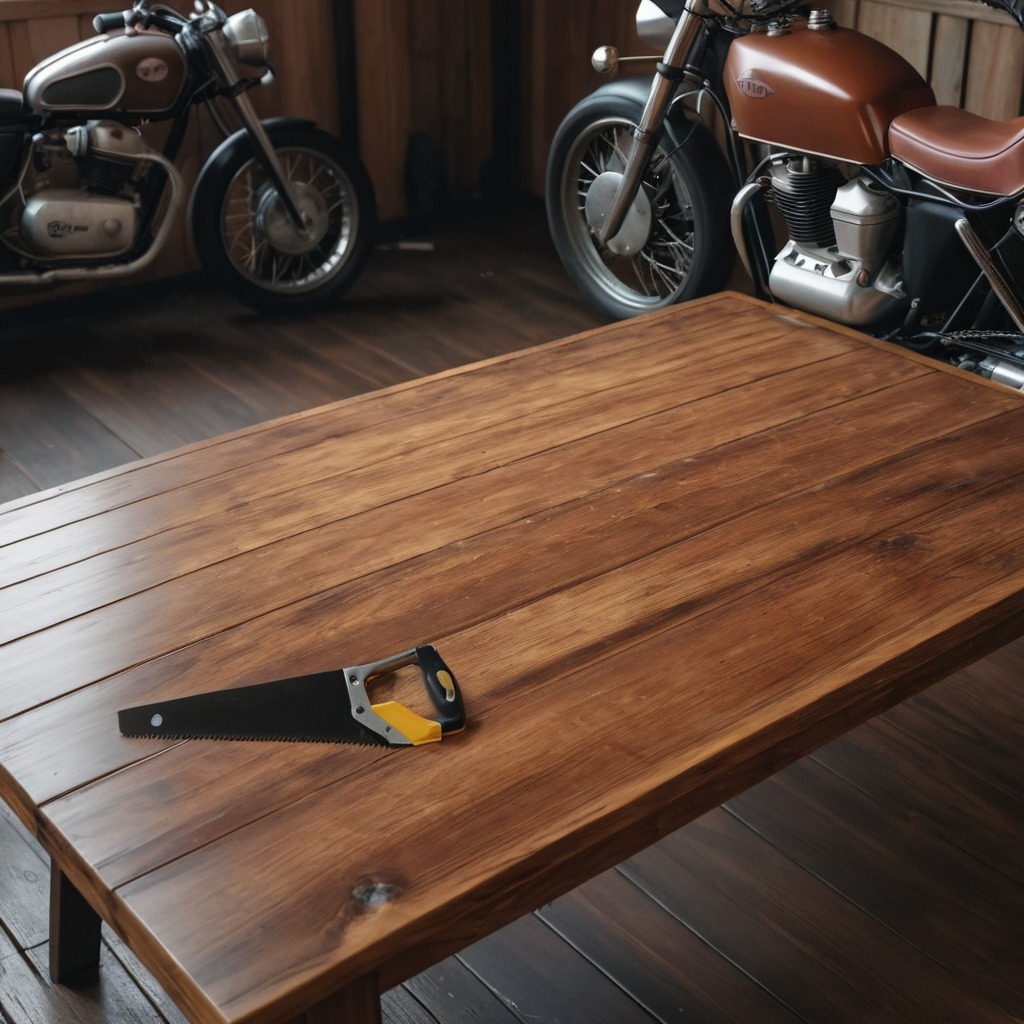
A metal saw is lying on the oil-spilled wooden table in a vintage motorcycle garage.